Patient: sex M, age 64
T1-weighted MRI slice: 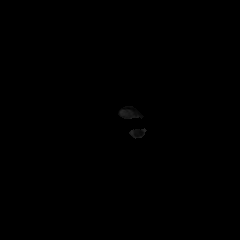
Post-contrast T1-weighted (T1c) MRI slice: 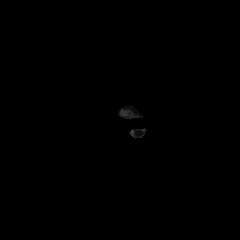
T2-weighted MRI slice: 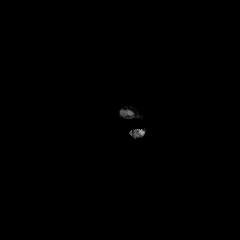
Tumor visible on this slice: no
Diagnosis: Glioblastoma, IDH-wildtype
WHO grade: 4